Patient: sex M, age 47
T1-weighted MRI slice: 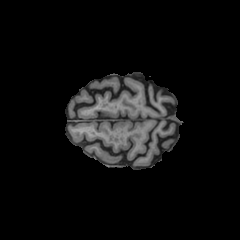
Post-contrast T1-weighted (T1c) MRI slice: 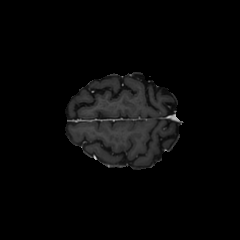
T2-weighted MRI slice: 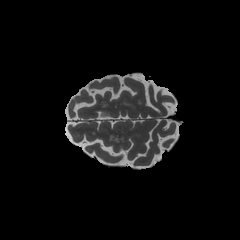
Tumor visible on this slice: no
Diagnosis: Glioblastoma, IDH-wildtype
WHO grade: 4